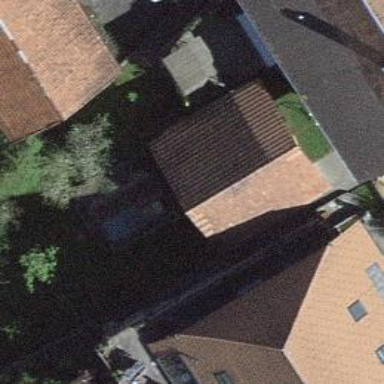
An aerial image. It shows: Rural barn.